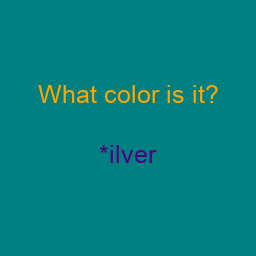
Color: indigo
Color name shown: silver
Background color: teal
Question text color: orange